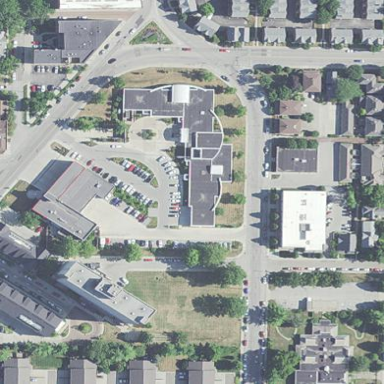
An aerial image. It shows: Office building.